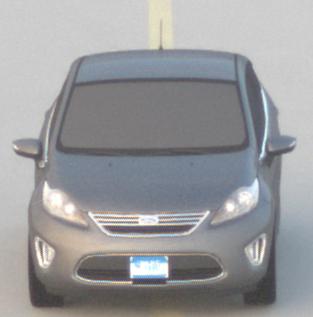
Make: Ford
Model: Fiesta
Detailed model: ’09 Sedan (seventh series)
Model produced from: 2010
Model produced until: 2017
Doors: 4
Color: gray
Road condition: dry road
Daytime: sunrise or sunset
Contrast: medium contrast